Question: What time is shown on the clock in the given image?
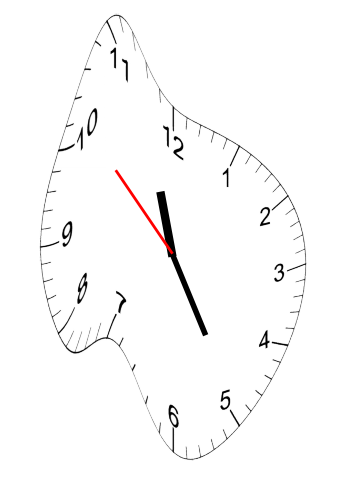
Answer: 11:24:52